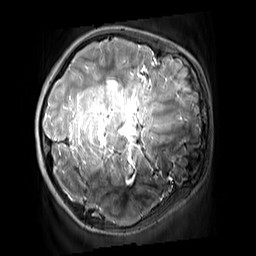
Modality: T2w
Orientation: axial
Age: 10
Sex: female
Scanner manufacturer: siemens
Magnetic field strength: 3 T
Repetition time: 3.2 s
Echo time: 0.408 s